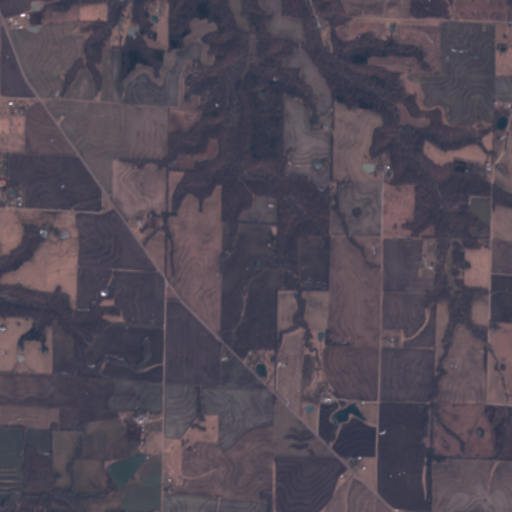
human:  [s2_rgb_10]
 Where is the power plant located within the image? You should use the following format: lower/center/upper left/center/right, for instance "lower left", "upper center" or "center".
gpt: There is no power plant in the image.